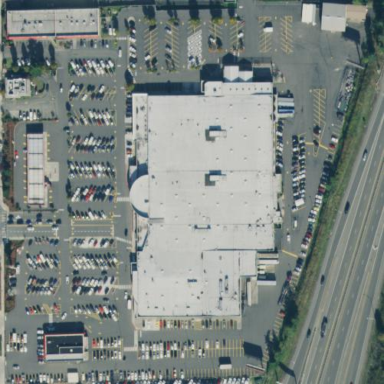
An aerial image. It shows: Commercial area.